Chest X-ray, AP view. Patient: 34 years old, sex M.
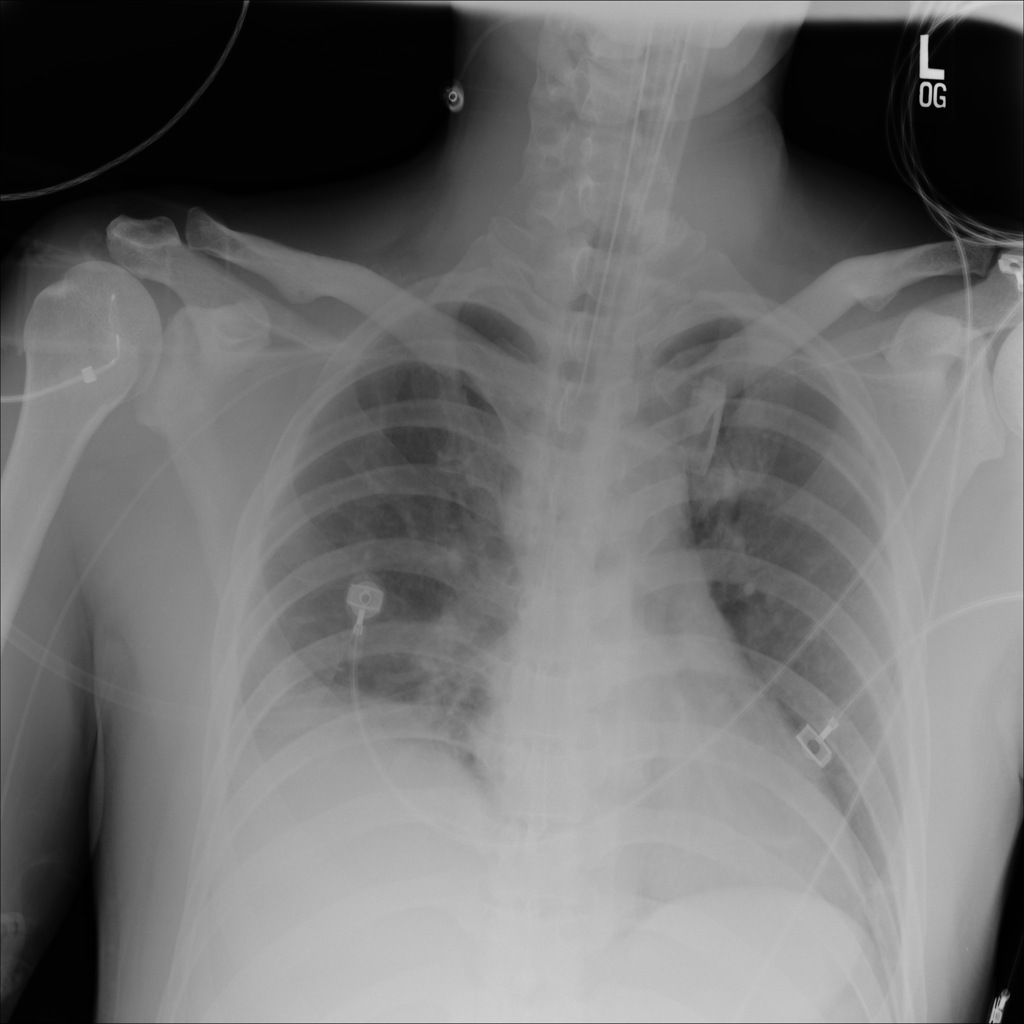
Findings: No Finding